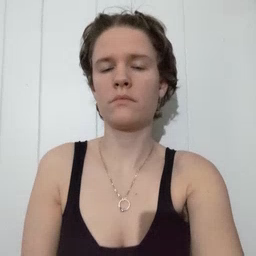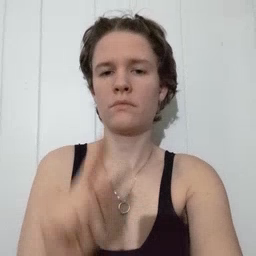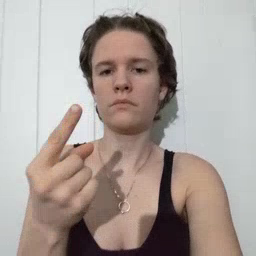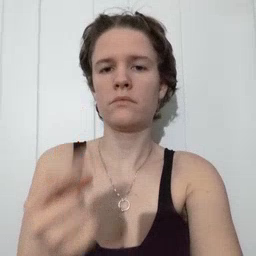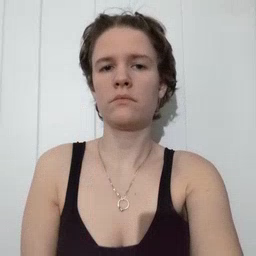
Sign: first